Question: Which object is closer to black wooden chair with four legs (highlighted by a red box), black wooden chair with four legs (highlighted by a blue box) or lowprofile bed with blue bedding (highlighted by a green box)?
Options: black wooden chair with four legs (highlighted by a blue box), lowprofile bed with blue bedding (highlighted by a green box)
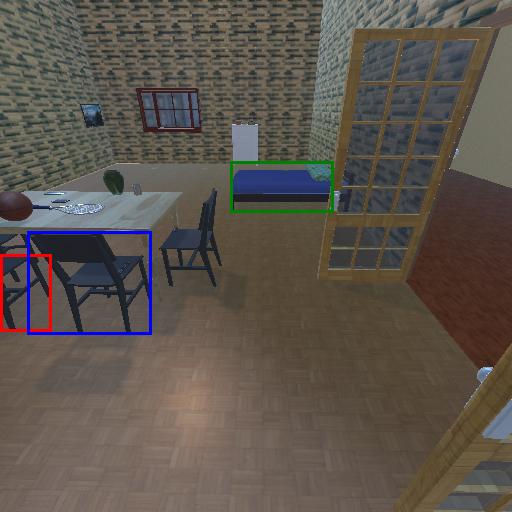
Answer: black wooden chair with four legs (highlighted by a blue box)